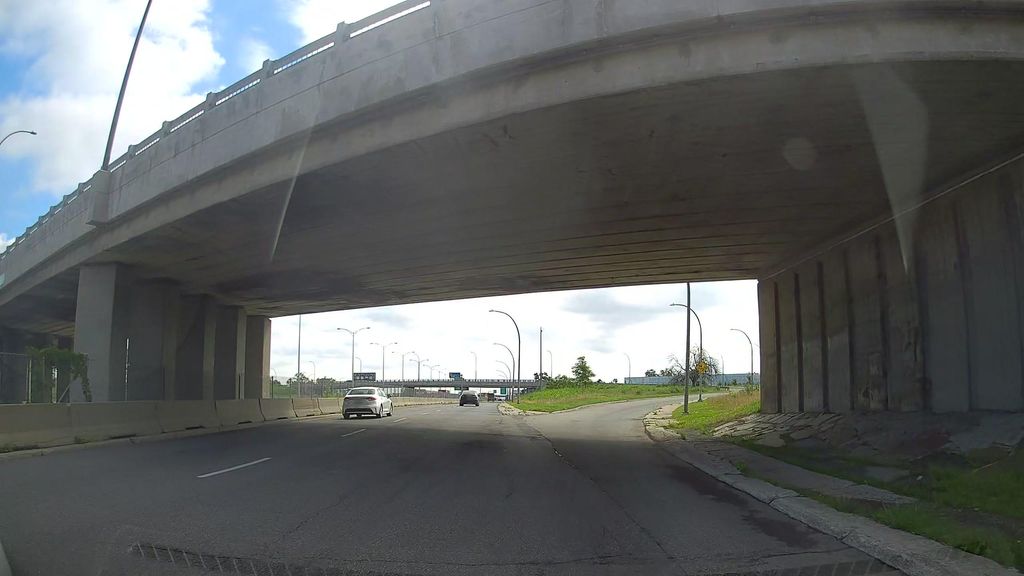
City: montreal